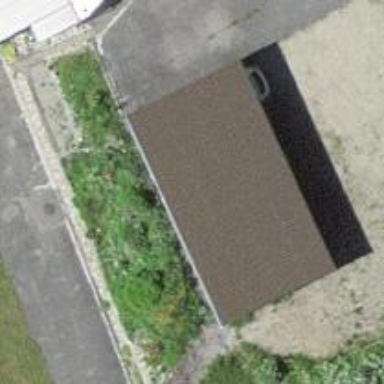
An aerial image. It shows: View of roof of building.